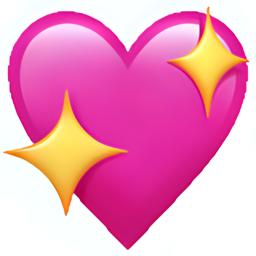
Name: sparkling heart
Emoji: 💖
Group: Smileys & Emotion
Sub-group: emotion